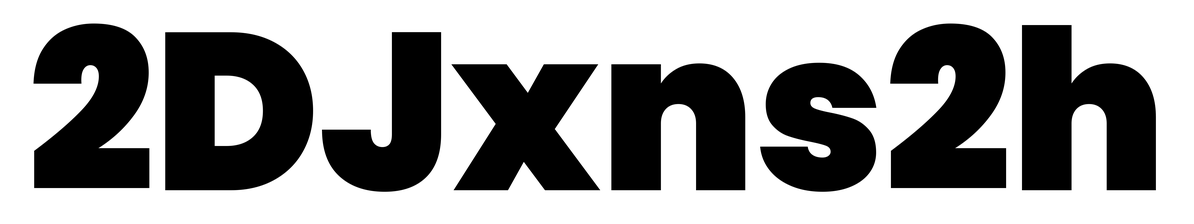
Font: Poppins-Black